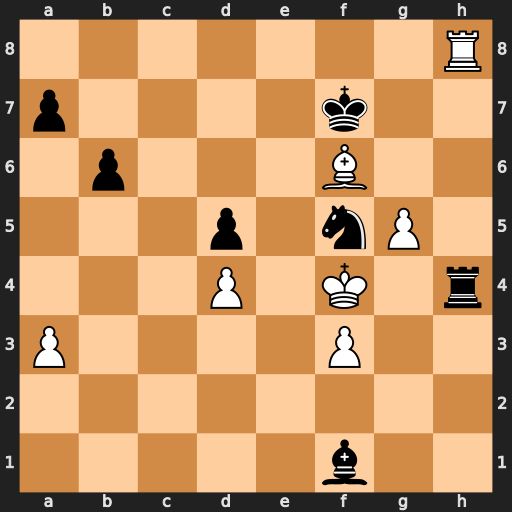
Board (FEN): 7R/p4k2/1p3B2/3p1nP1/3P1K1r/P4P2/8/5b2
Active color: w
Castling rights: -
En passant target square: -
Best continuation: Kxf5 Rxh8 Bxh8 Bg2 f4 Be4+ Ke5